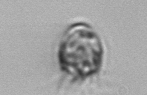
Label: Ciliophora